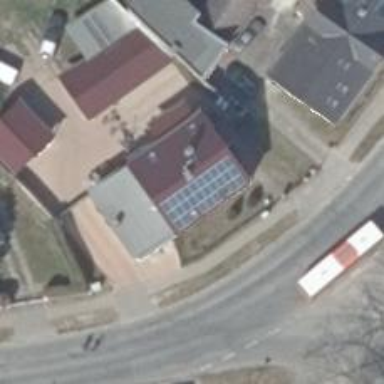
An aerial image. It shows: Veterinary facility.